Question: I have been using PayPal Payments Standard. Everything has been working great. Now I want to add support for coupon discounts.
According to the <URL>, the discount_amount_cart variable appears to be what I want:
> Single discount amount charged cart-wide.
It must be less than the selling price of all items combined in the cart. This variable overrides any individual item discount_amount_x values, if present.
Applies only to the Cart Upload command.
So, I add the variable to my form:
'''
<form id="Paypal" name="Paypal" action="https://www.paypal.com/cgi-bin/webscr" method="post">
<input id="cmd" name="cmd" type="hidden" value="_cart">
<input id="upload" name="upload" type="hidden" value="1">
<input id="business" name="business" type="hidden" value="kelly@hopskipdesign.com">
<input id="custom" name="custom" type="hidden" value="Client">
<input id="discount_amount_cart" name="discount_amount_cart"
type="hidden" value="$4.00">
<input id="tax_cart" name="tax_cart" type="hidden" value="$1.65">
<input id="currency_code" name="currency_code" type="hidden" value="USD">
<input id="return" name="return" type="hidden" value="http://www.hopskipphotography.com/Order/Confirm/Client">
<input id="cancel_return" name="cancel_return" type="hidden" value="http://www.hopskipphotography.com/Order/Cart/Client">
<input id="cbt" name="cbt" type="hidden" value="Place Order">
<input id="item_name_1" name="item_name_1" type="hidden" value="Photo #6">
<input id="amount_1" name="amount_1" type="hidden" value="$20.00">
<input id="item_number_1" name="item_number_1" type="hidden" value="B49A8382">
<input id="quantity_1" name="quantity_1" type="hidden" value="1">
<input id="item_name_2" name="item_name_2" type="hidden" value="Photo #10">
<input id="amount_2" name="amount_2" type="hidden" value="$20.00">
<input id="item_number_2" name="item_number_2" type="hidden" value="B49A8428">
<input id="quantity_2" name="quantity_2" type="hidden" value="1">
<div class="checkout-button">
<input type="image" src="https://www.paypal.com/en_US/i/btn/btn_xpressCheckout.gif" alt="Check out with PayPal">
</div>
</form>
'''
But when I click the button, everything appears the discount:

I found a similar question where the <URL> was to use the tax_cart variable instead of tax_x. But I was already using tax_cart.
Any other ideas as to why discount_amount_cart is not working?
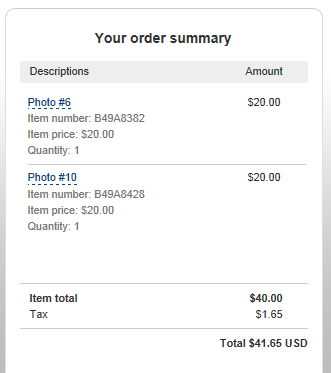
Answer: Unlike other amount variables, discount_amount_cart does not like dollar signs.
When I changed the field to:
'''
<input id="discount_amount_cart" name="discount_amount_cart"
type="hidden" value="4.00">
'''
PayPal displayed the discount: